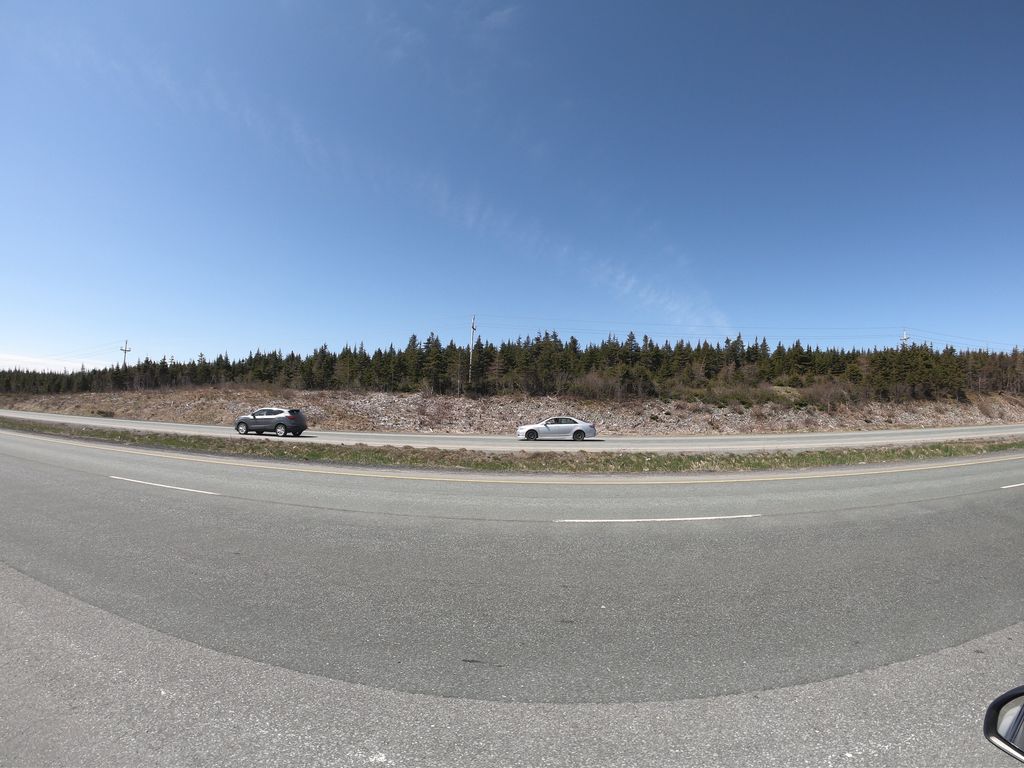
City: st_johns